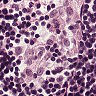
Metastatic tissue present: no